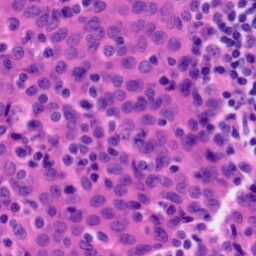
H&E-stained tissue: Tonsil